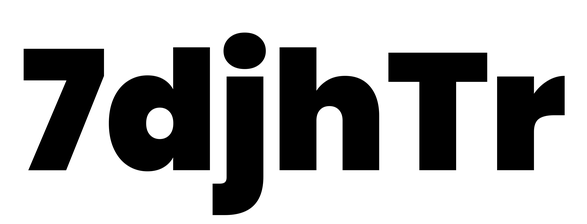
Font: Poppins-Black